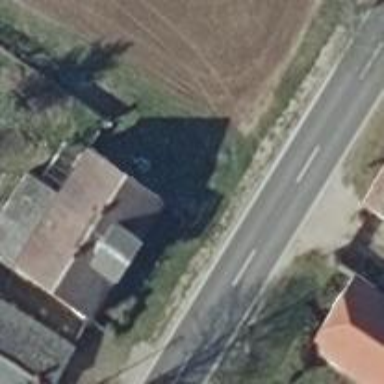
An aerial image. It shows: Simple and straightforward house.